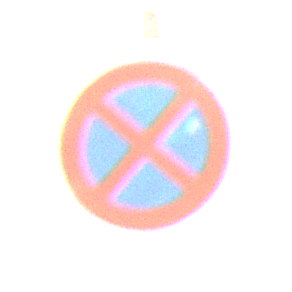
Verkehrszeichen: AbsolutesHalteverbot
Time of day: SunriseSunset
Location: Outdoor (Urban)
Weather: PartlyCloudy
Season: NotSpecified
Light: Natural